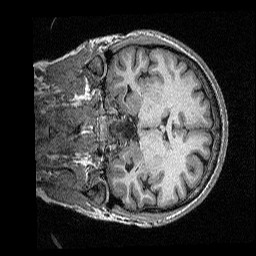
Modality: T1w
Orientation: coronal
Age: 43
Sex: female
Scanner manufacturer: siemens
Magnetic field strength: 3 T
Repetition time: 2.3 s
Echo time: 0.00298 s